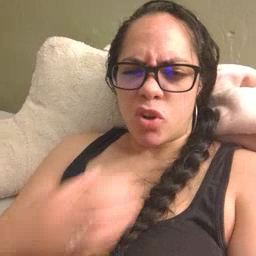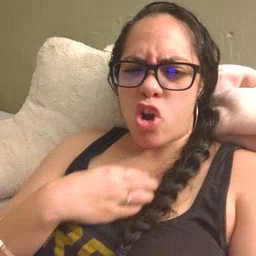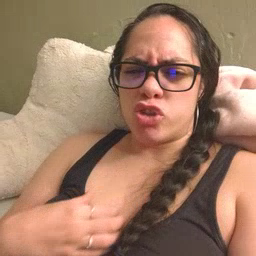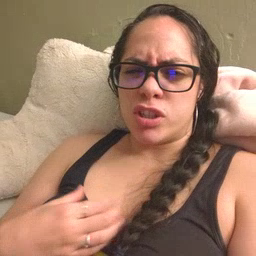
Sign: hungry